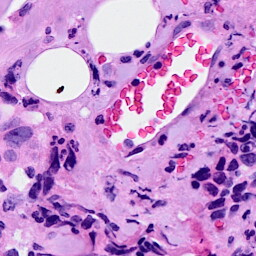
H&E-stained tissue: Breast